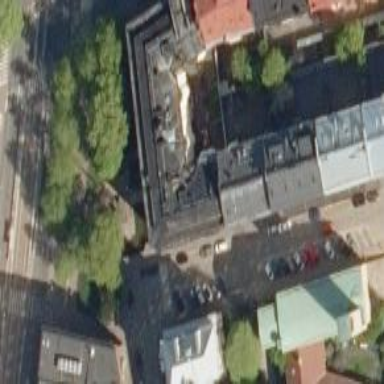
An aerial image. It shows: Gabled roof of black color on apartment building.